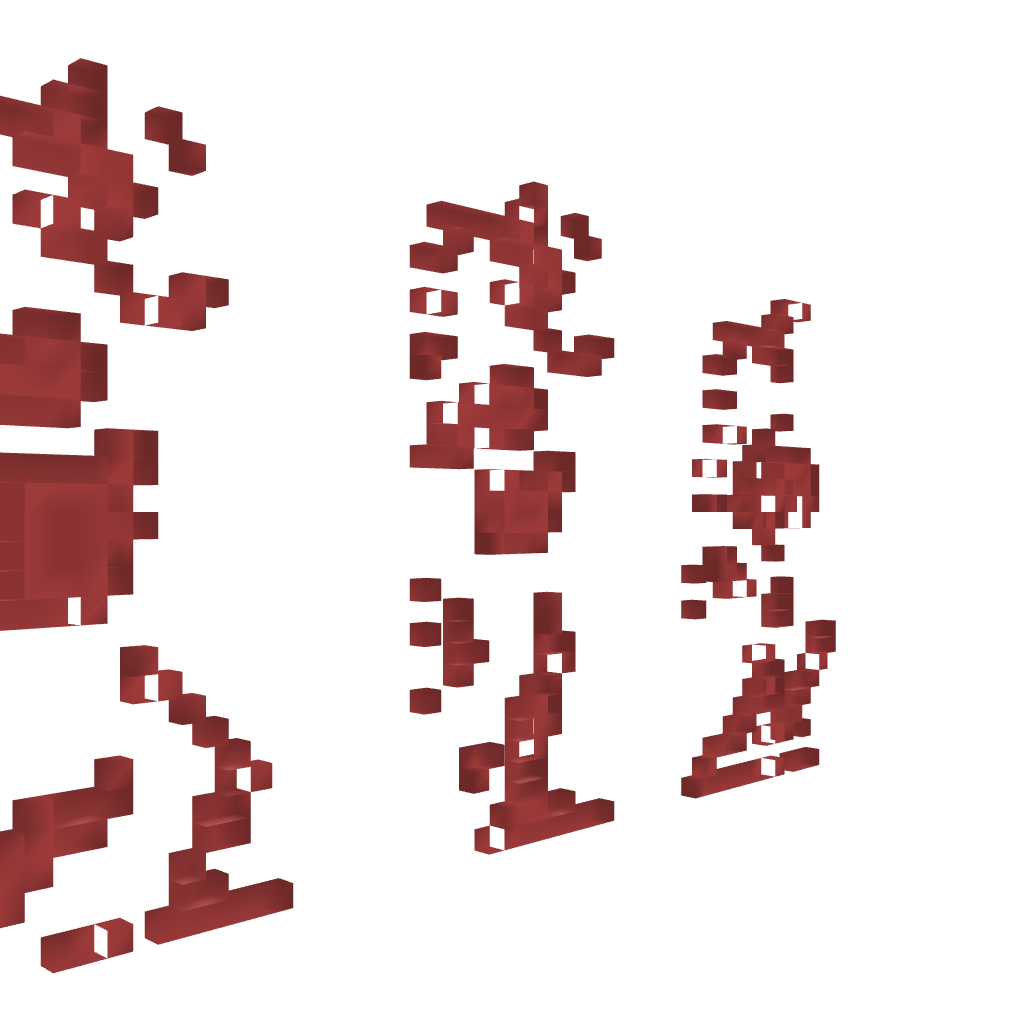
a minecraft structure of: Mermen from Castlevania 1 bad low quality